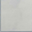
Piece: xx